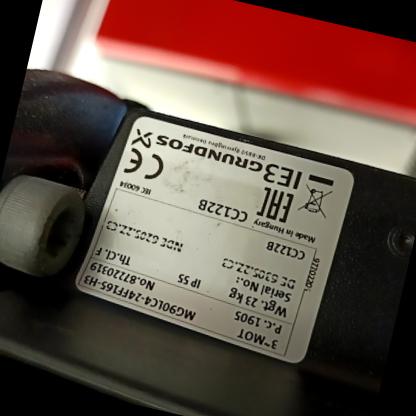
Klasa: tabliczka-znamionowa